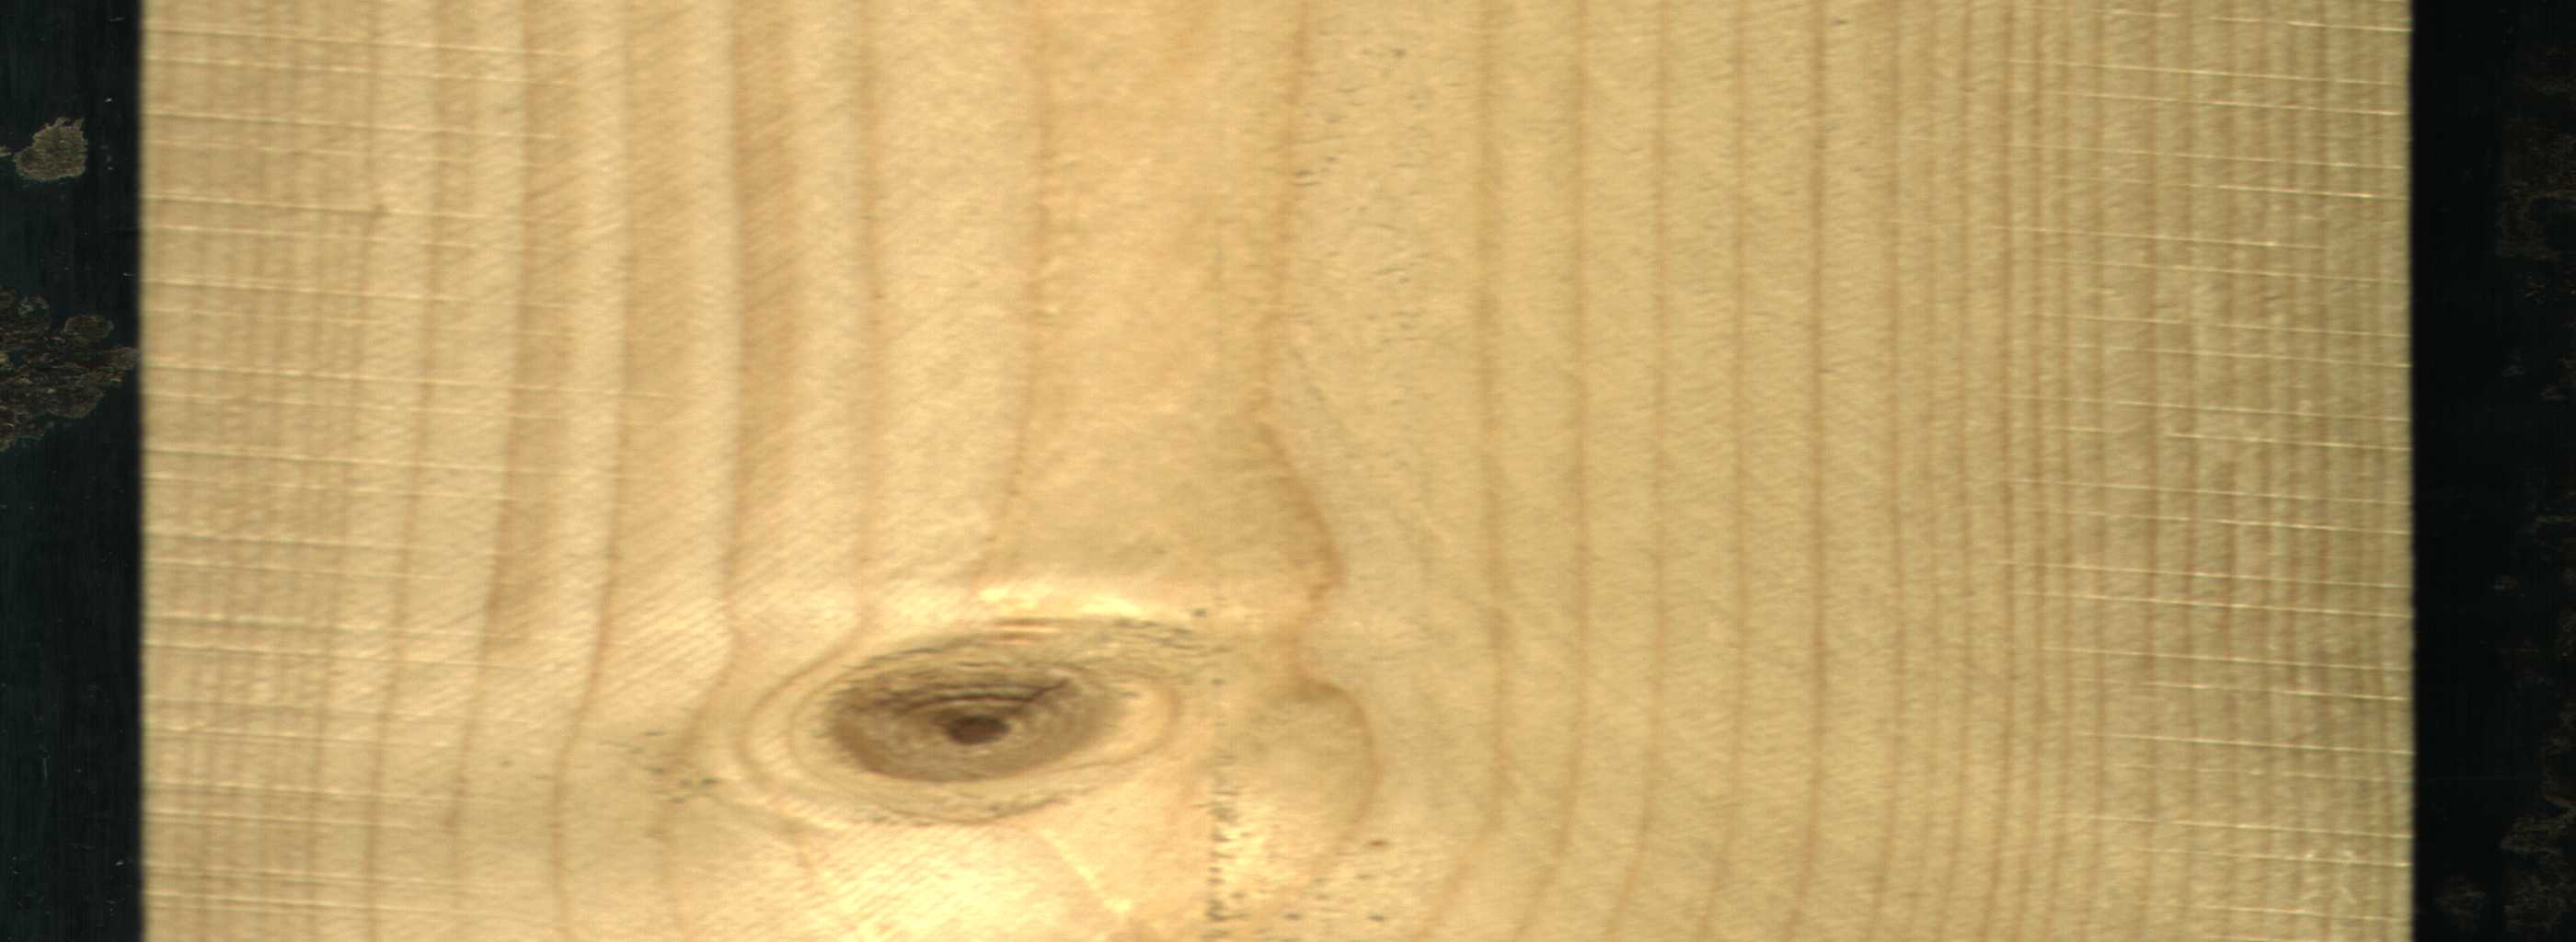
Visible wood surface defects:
Live_Knot